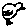
Label: bird